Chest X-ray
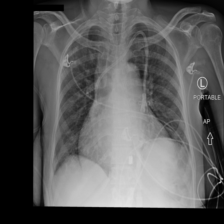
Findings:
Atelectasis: negative
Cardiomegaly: positive
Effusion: positive
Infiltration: negative
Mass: negative
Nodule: negative
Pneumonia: negative
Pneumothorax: negative
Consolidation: negative
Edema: negative
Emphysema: negative
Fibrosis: negative
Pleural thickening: negative
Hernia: negative